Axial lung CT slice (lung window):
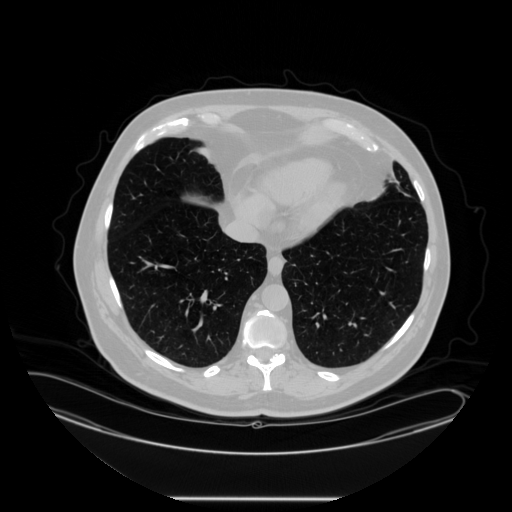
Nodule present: no